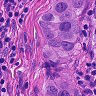
Metastatic tissue present: yes